Question: I'm trying to set up '"Tax Info"' section in my 'iTunes Connect' account.
Only few fields are available to edit. It's fields with numbers 3, 5 and field '"Title"'.
So there is nowhere to go wrong, but I'm definitely doing something wrong, because again and again I get a very same message '"Please make sure to fill out all the required fields correctly"'.
I guess, that the problem is in '"Title"' field, but I don't understand, what am I doing wrong. Or may be problem is in '"Name of Person Making this Declaration"' field. I don't know which name should be there, my, or bank account holder?
Can anybody explain me, where is my mistake, because there is no any useful information in the web.
I think, that also I should say, that I'm not US resident, so my answers on first twi questions is "No".
Thanks.

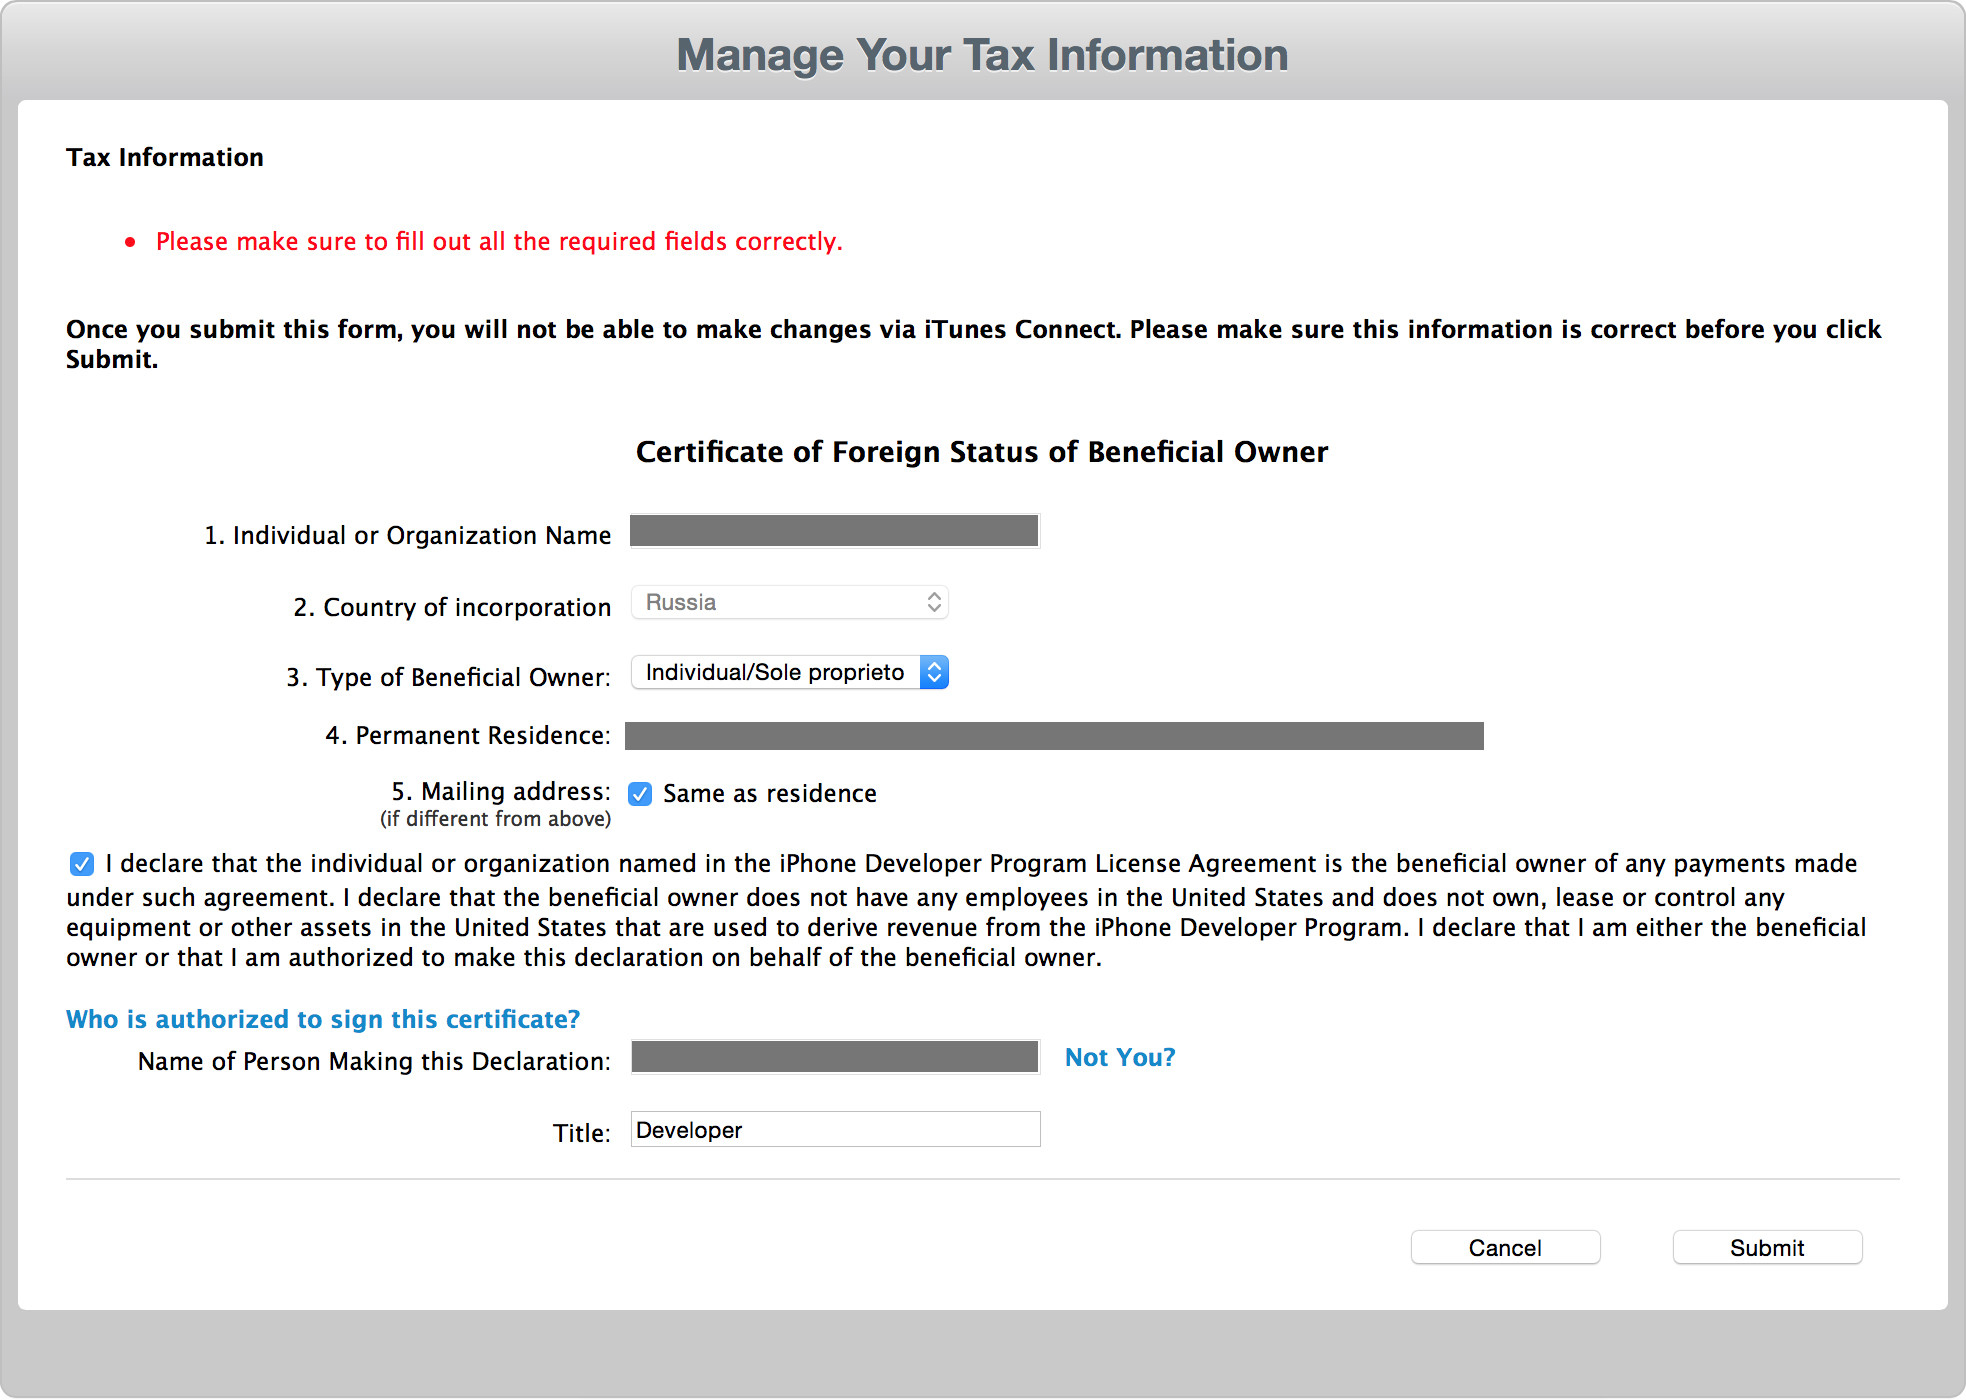
Answer: Seems like in my case it was a bug on the Apple side, because today, when I tried to set up tax info again, it suddenly was accepted.
Also as Thomas Watson wrote, <URL>, is a discussion, where people from all over the world complain about the very same problem, so everything indicates that this is a bug in Apple site system.
And also, that's what is written on iTunesConnect help: ""
So Linus G. was wrong, when he said "" You to set up your tax info, because you bank account without it.